Question: I just installed Visual Studio 2013 Community Edition on Windows 8 and when I go to create a new project, all the apps I see are for Silverlight.
Is this how it should be or did I miss some SDK or something?

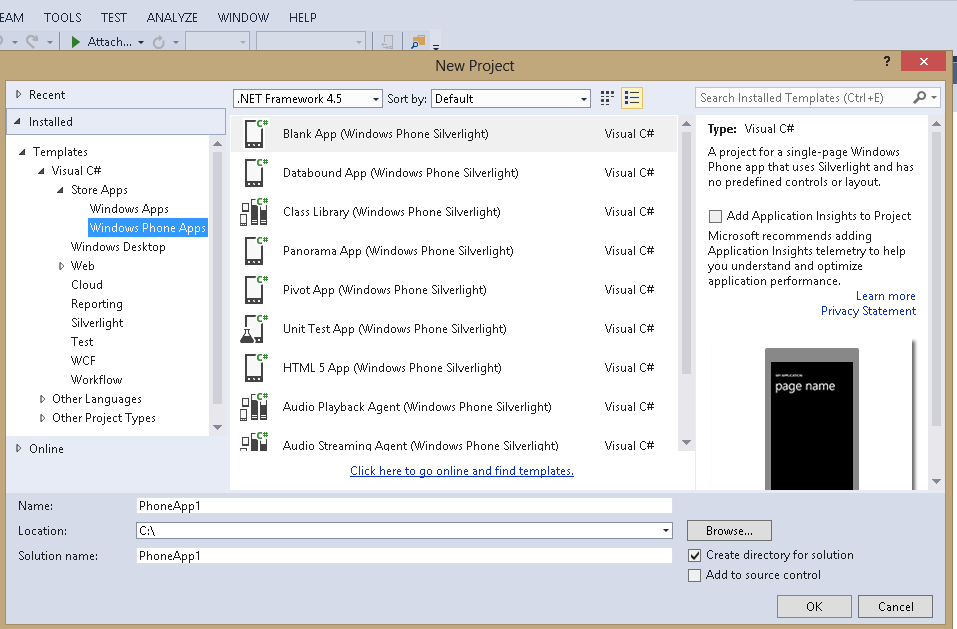
Answer: You can't target WP8.1 on Windows 8 - you need Windows 8.1.
WinRT apps (i.e. non-Silverlight) on Windows Phone are only compatible with Windows Phone 8.1.
Upgrade Windows to 8.1, and make sure you also have the latest WP8.1 SDK installed.
Basically your dev machine's Windows version must at least match the target Windows version (including Windows Phone).